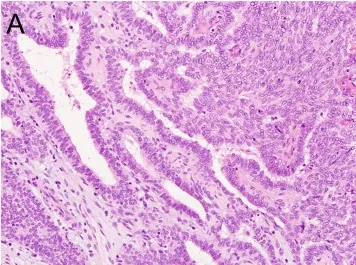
Histopathological features of TL-LGNPPA. (A) Histological examination revealed a papillary structure with fibrovascular cores lined by cuboidal to columnar stratified cells with round to oval vesicular nuclei and eosinophilic cytoplasm. Psammoma bodies were not seen. The tumor showed invasive growth into the underlying fibrous connective tissue. (H&E staining, x 20).
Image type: pathology (h&e)